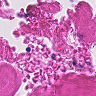
Metastatic tissue present: no